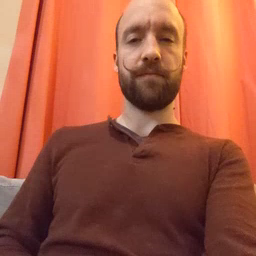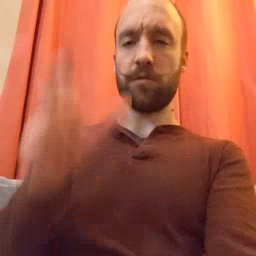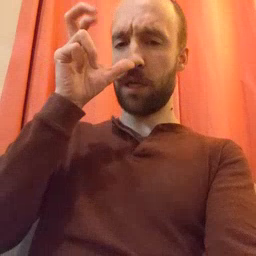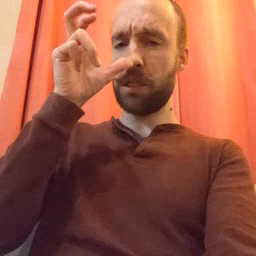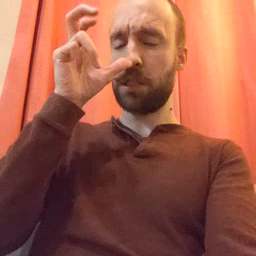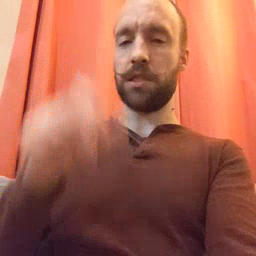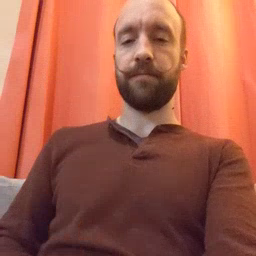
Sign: bug